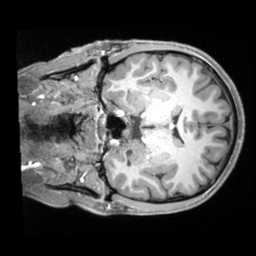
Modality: T1w
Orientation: coronal
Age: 21
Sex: male
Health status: ill
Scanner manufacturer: siemens
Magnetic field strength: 3 T
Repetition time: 2.2 s
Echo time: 0.00218 s